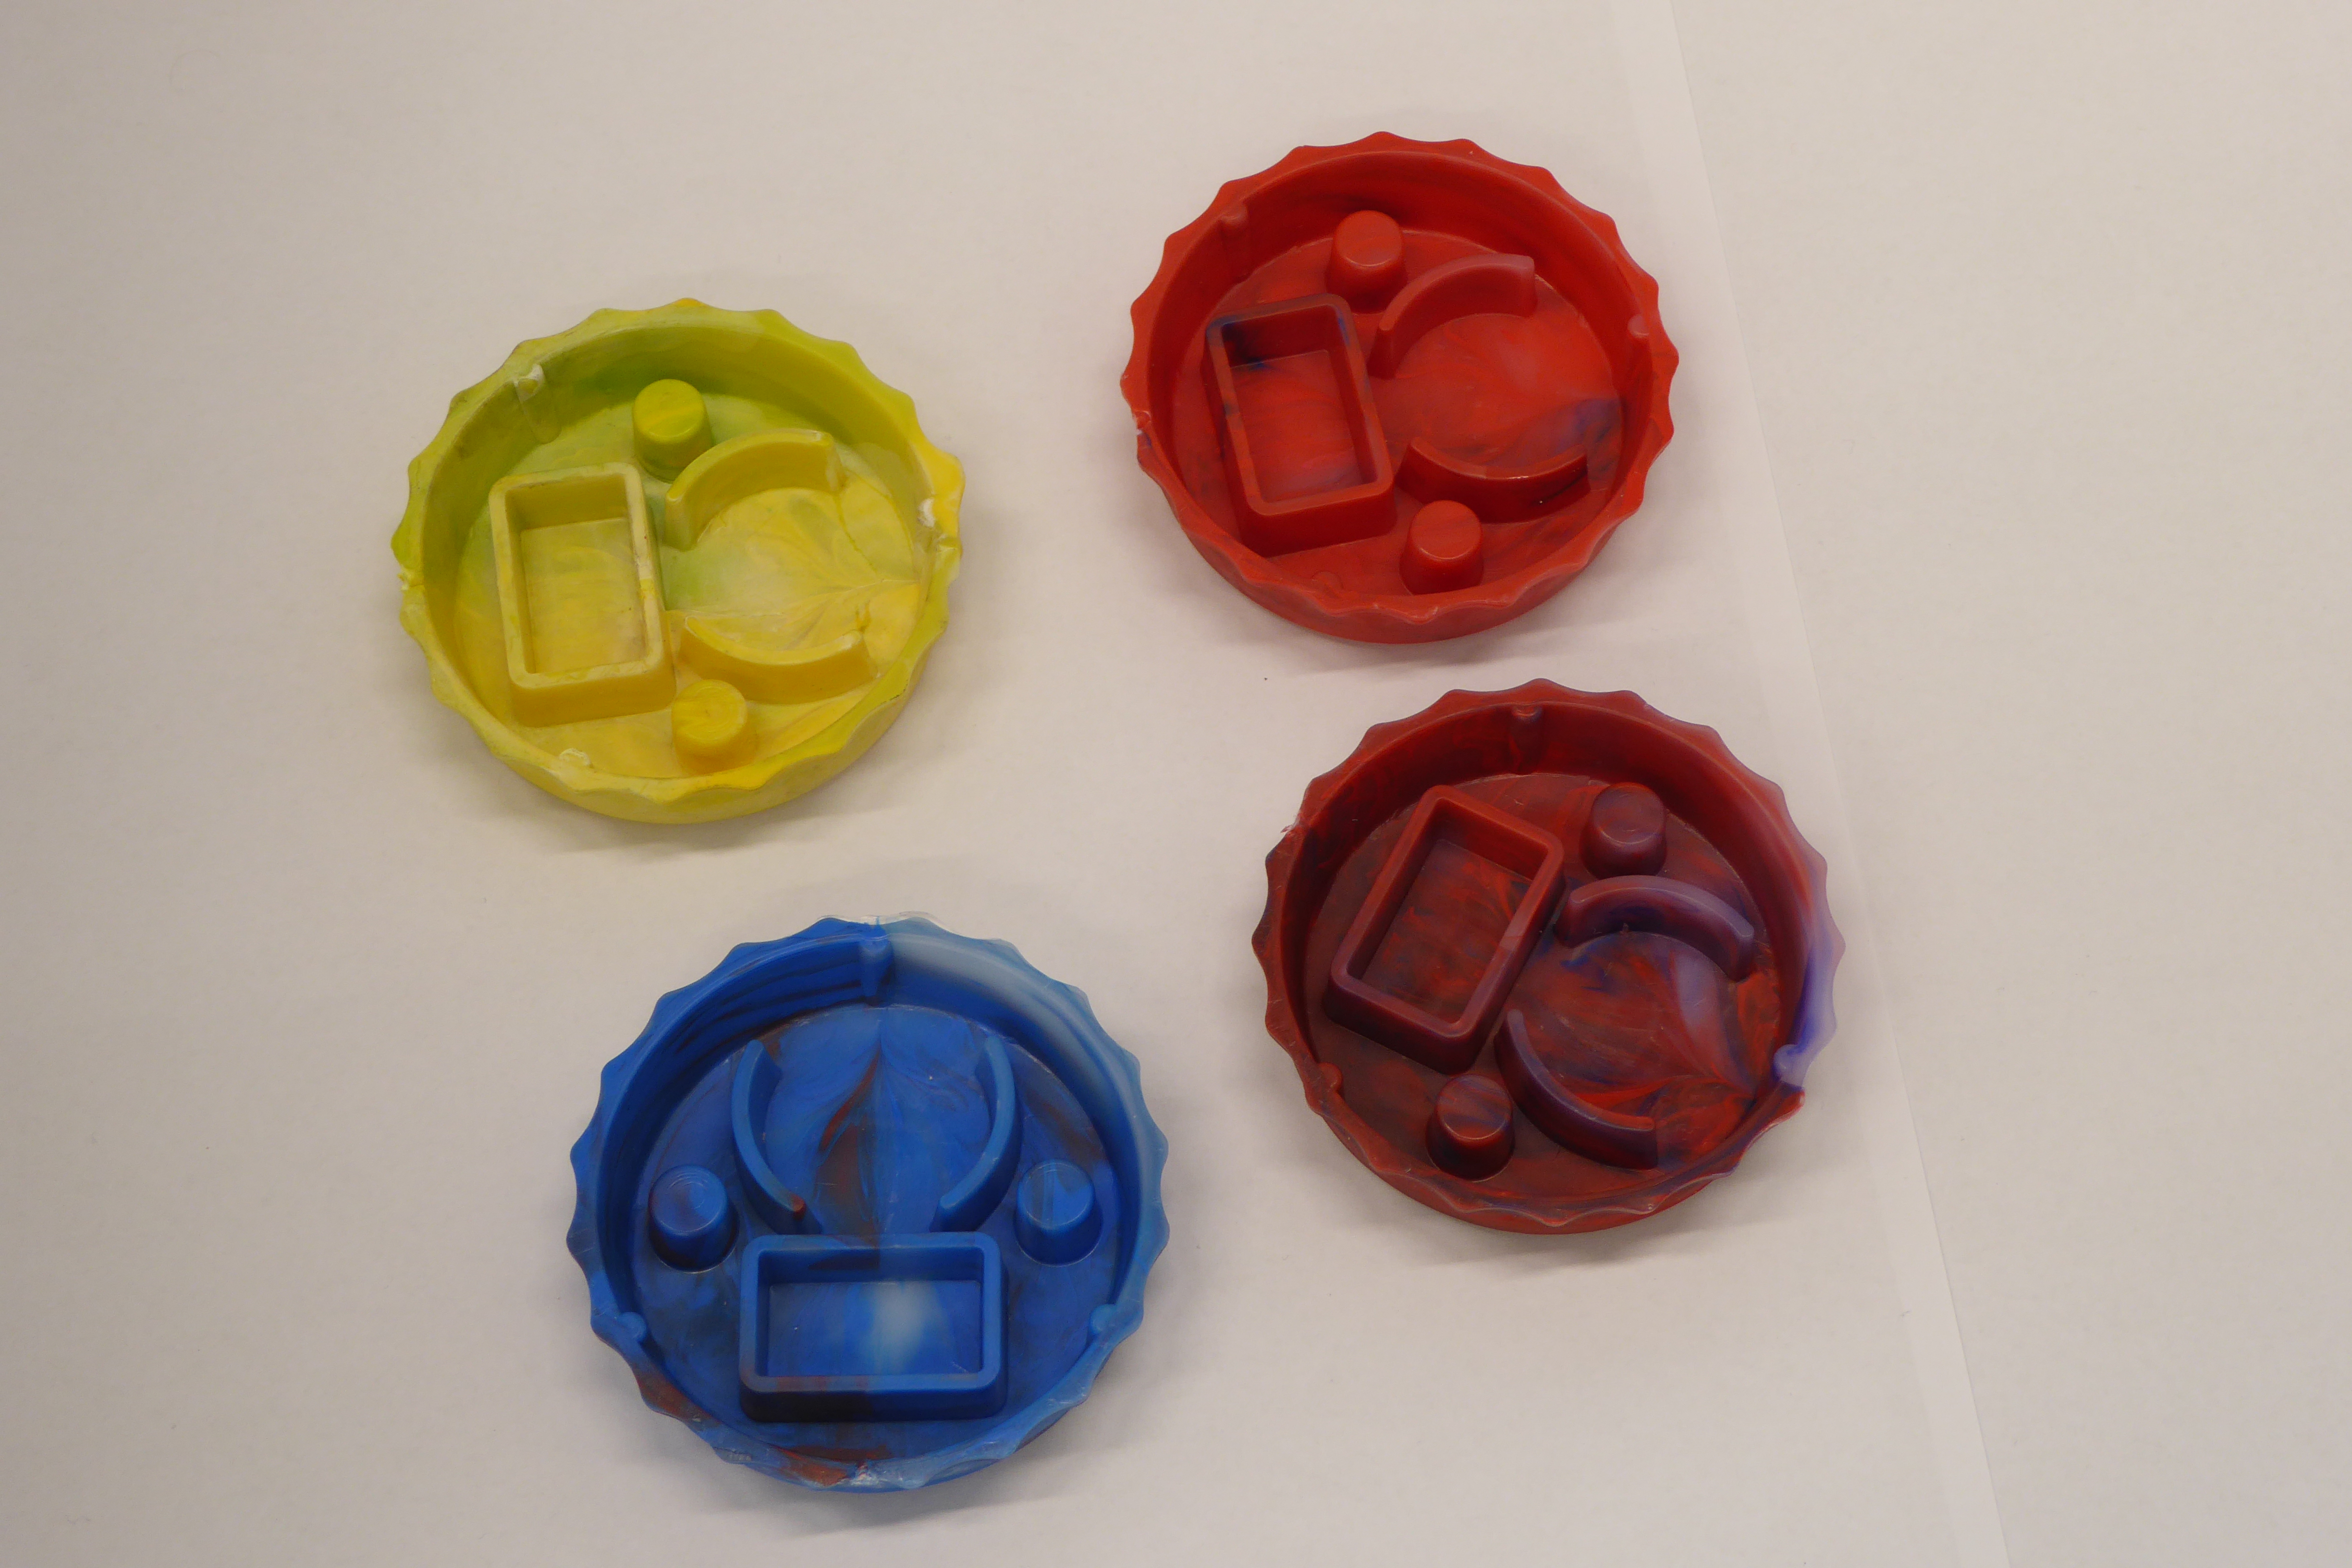
Label: Bottle Opener - Cover